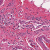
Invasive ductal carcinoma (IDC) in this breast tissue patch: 0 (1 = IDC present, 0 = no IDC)